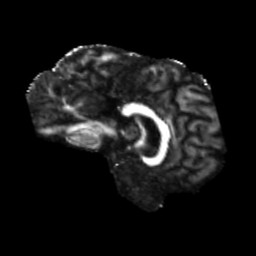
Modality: FA
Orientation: sagittal
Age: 63
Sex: female
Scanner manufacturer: siemens
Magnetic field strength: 3 T
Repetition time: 5.47 s
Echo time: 0.0854 s